Brain MRI, t1w sequence, axial 2D slice.
Patient: age 29, sex M, weight 90 kg, height 1.9 m
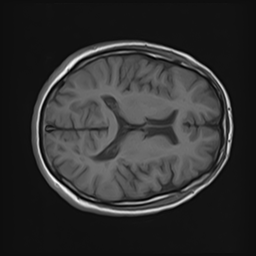